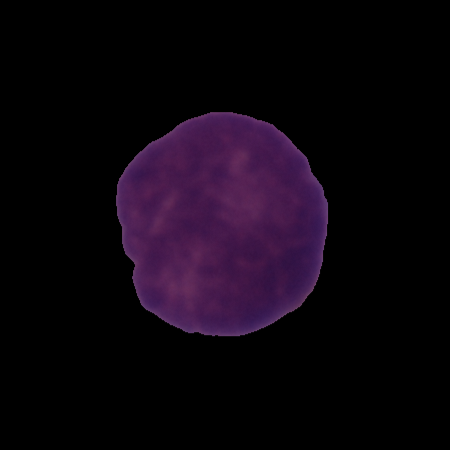
Label: cancer